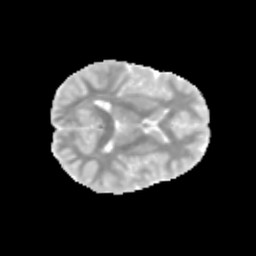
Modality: MD
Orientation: axial
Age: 9
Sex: male
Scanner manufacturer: siemens
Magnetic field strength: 3 T
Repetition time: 3.8 s
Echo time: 0.07 s